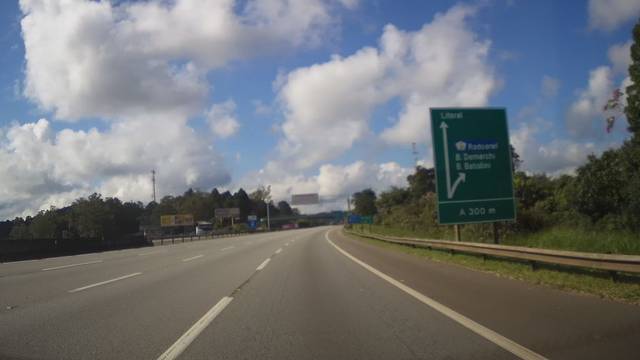
Region: Brazil
Coordinates: -23.742, -46.599